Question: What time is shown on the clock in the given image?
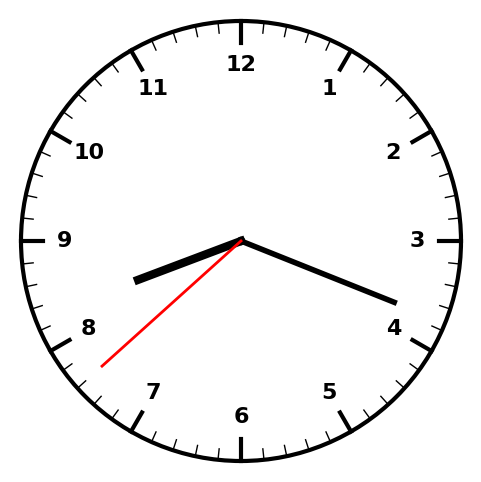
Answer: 08:18:38